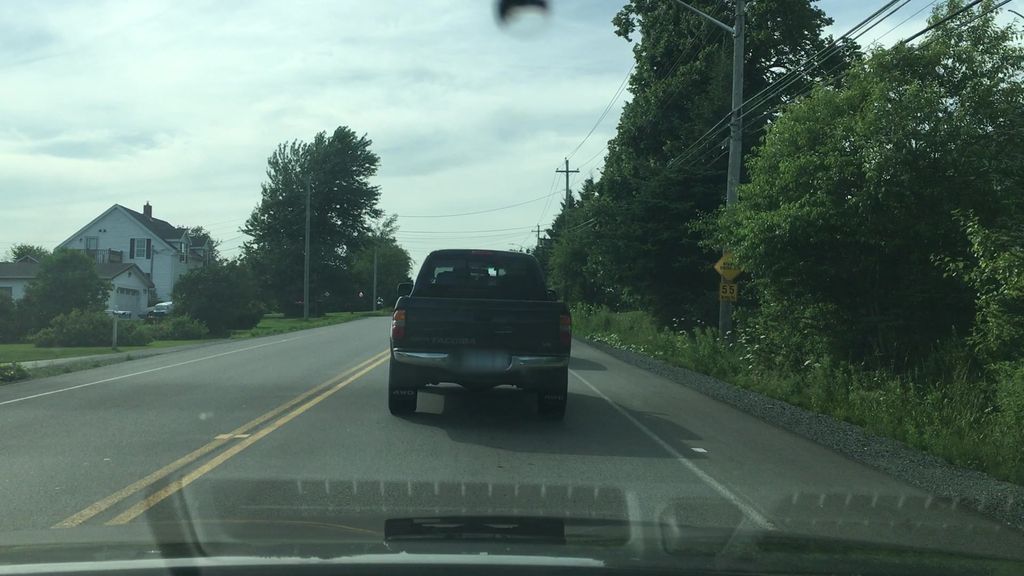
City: halifax